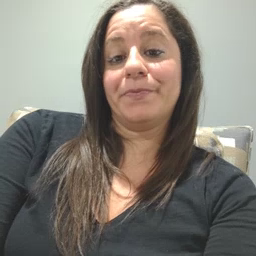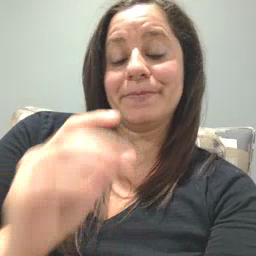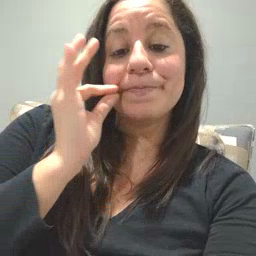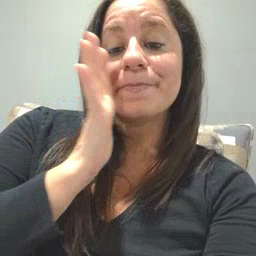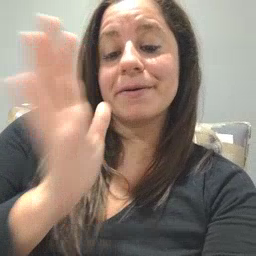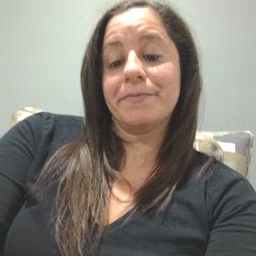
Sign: bee